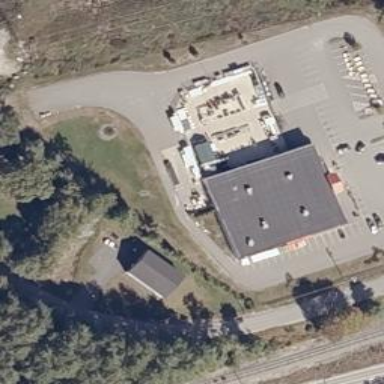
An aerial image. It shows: General shop located within building.